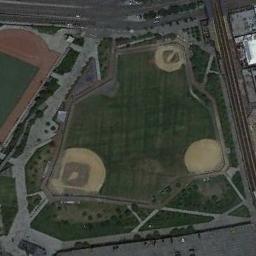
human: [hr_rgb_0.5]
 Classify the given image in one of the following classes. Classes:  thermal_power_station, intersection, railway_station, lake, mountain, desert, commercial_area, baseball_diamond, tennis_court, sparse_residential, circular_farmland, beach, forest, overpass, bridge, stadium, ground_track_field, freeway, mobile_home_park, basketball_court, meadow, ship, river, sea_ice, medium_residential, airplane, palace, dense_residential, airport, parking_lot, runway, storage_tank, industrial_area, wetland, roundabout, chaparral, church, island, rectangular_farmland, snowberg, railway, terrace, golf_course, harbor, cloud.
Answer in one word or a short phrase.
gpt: baseball_diamond